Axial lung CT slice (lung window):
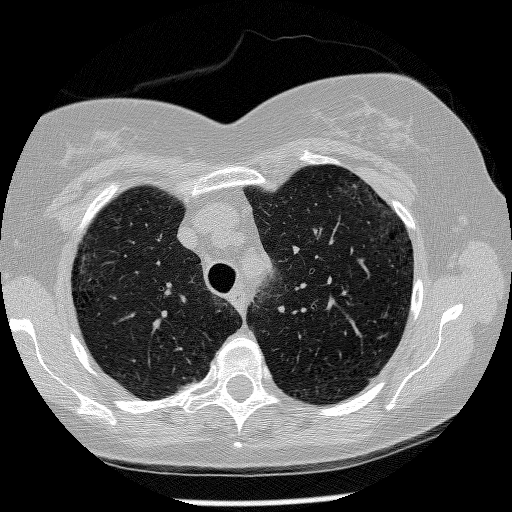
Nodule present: no